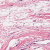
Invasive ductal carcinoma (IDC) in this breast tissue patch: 0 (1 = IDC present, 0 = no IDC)